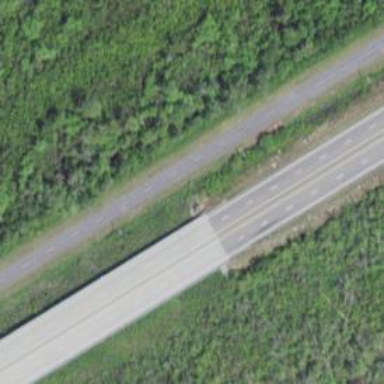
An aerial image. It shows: Beam bridge on motorway.